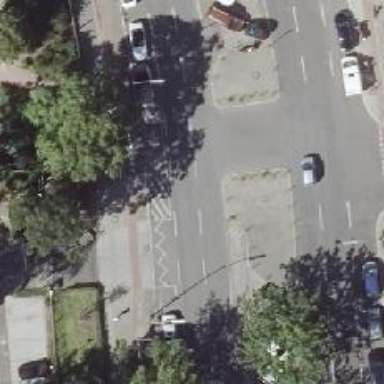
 and there is lane for parking on the right side as well. Parking on the left is on the kerb."